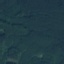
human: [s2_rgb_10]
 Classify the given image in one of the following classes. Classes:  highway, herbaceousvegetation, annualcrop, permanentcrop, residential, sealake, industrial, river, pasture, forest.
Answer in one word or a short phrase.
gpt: Forest